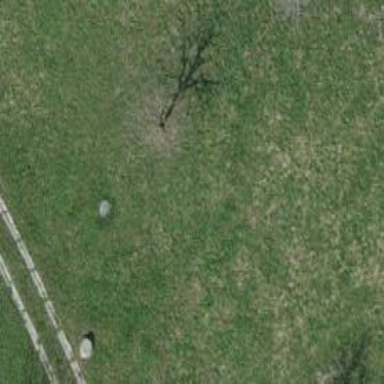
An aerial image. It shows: Single tag "natural: tree."